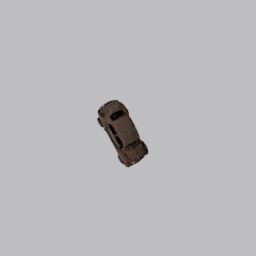
Label: mechanical